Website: home-depot
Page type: review-order
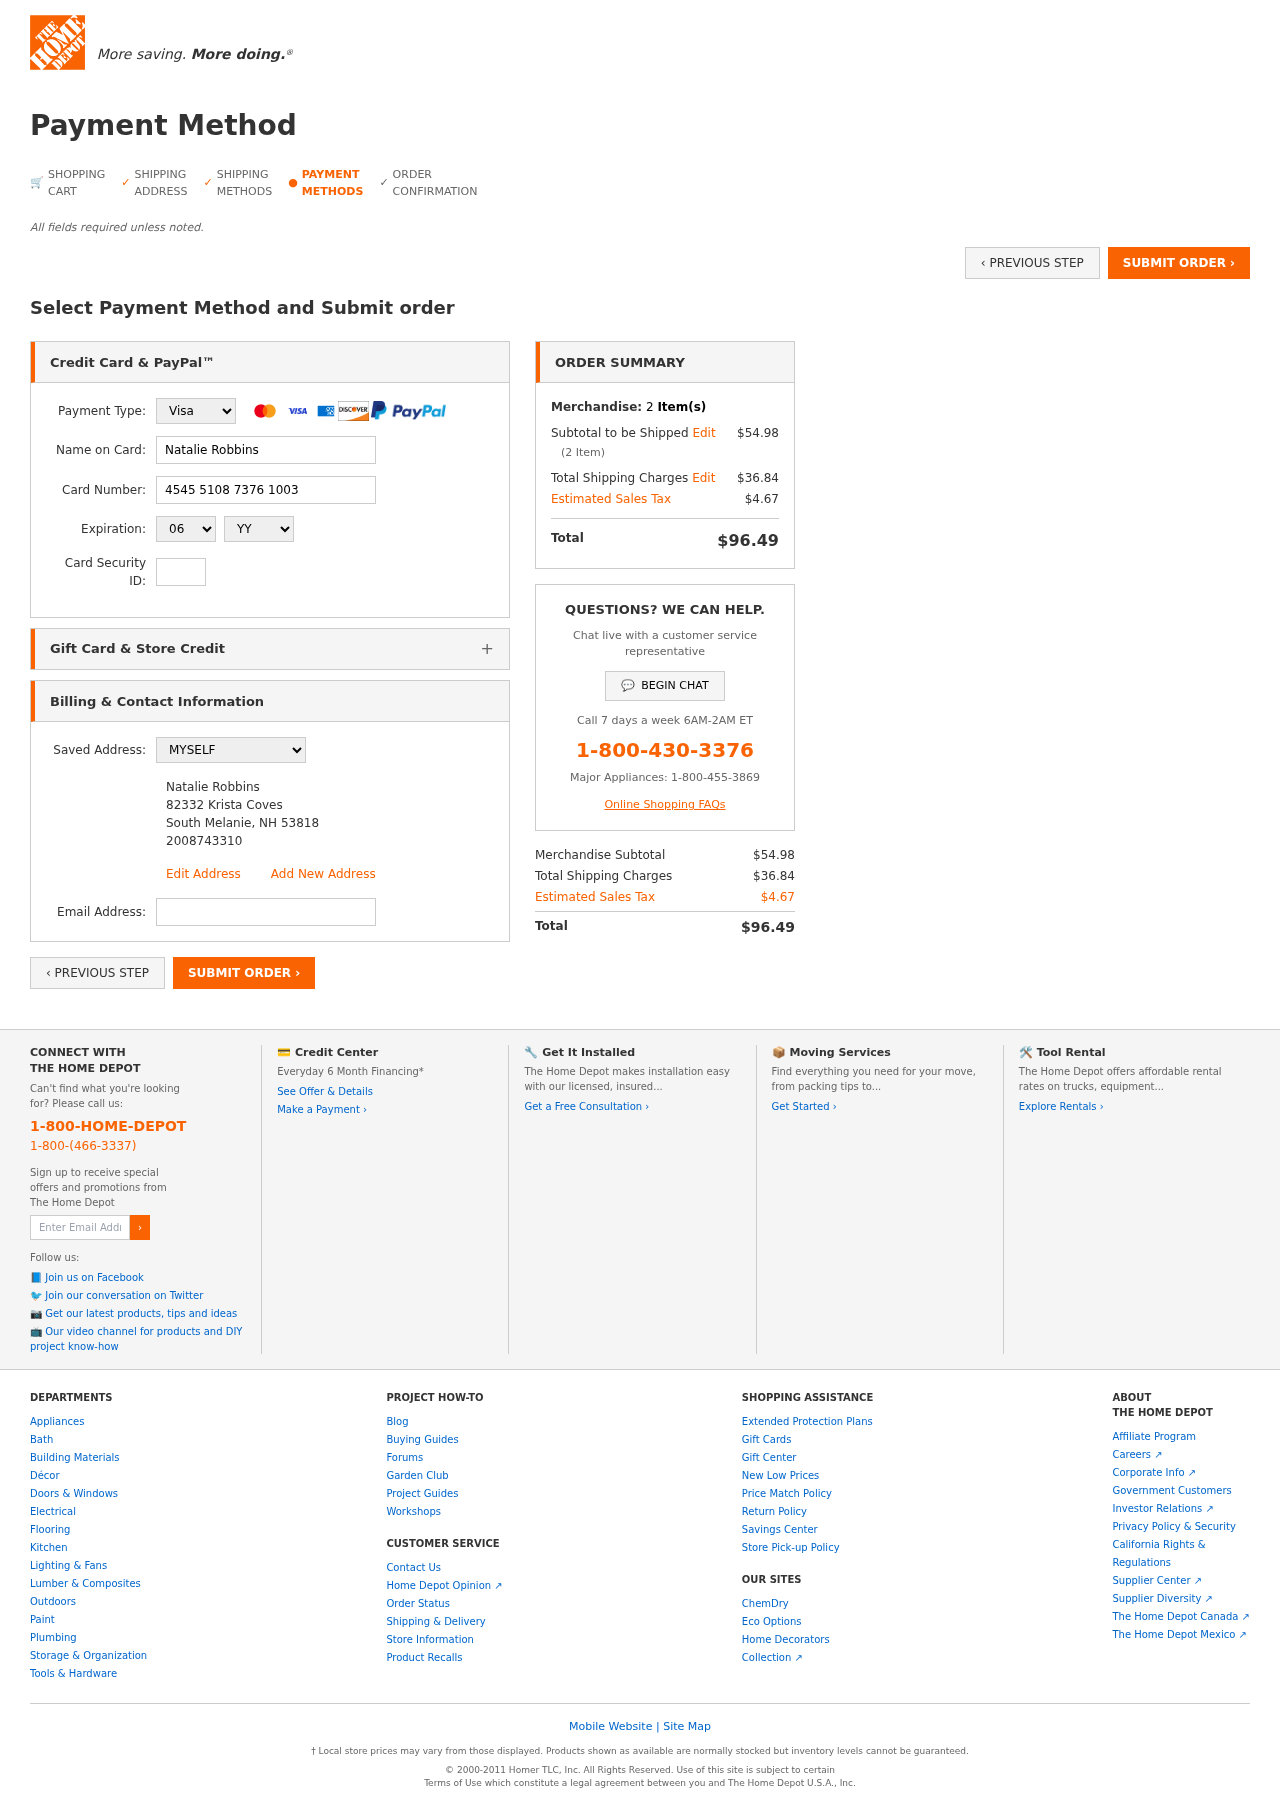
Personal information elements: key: PII_CARD_CVV
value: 980
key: PII_CARD_EXPIRY_MONTH
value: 06
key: PII_CARD_EXPIRY_YEAR
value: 27
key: PII_CARD_NUMBER
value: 4545 5108 7376 1003
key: PII_CARD_TYPE
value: Visa
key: PII_EMAIL
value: natalie_robbins@hotmail.com
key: PII_FULLNAME
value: Natalie Robbins
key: PII_FULLNAME2
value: Natalie Robbins
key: PII_STREET2
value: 82332 Krista Coves
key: PII_CITY2
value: South Melanie
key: PII_STATE_ABBR2
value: NH
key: PII_POSTCODE2
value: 53818
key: PII_PHONE2
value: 2008743310
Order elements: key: ORDER_NUM_ITEMS
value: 2
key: ORDER_SUBTOTAL
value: $54.98
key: ORDER_NUM_ITEMS2
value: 2
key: ORDER_SHIPPING_COST
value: $36.84
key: ORDER_TAX
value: $4.67
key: ORDER_TOTAL
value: $96.49
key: ORDER_SUBTOTAL2
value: $54.98
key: ORDER_SHIPPING_COST2
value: $36.84
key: ORDER_TAX2
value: $4.67
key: ORDER_TOTAL2
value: $96.49